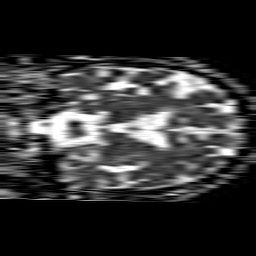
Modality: ADC
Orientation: coronal
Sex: male
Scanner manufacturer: philips
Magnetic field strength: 1.5 T
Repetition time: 4.6 s
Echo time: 0.09059 s